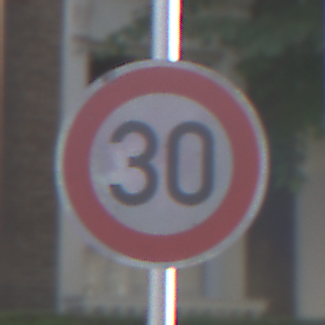
Verkehrszeichen: Geschwindigkeit30
Umgebung: Outdoor, Urban
Tageszeit: MorningAfternoon
Wetter: PartlyCloudy
Licht: Natural
Jahreszeit: NotSpecified
Kontrast: HighContrast